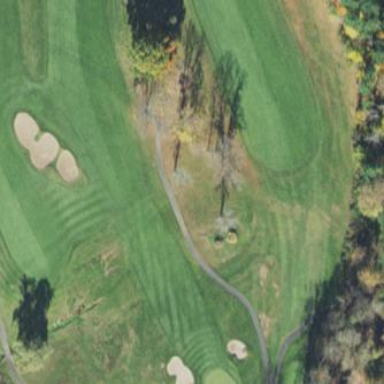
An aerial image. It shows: Golf fairway in the image.